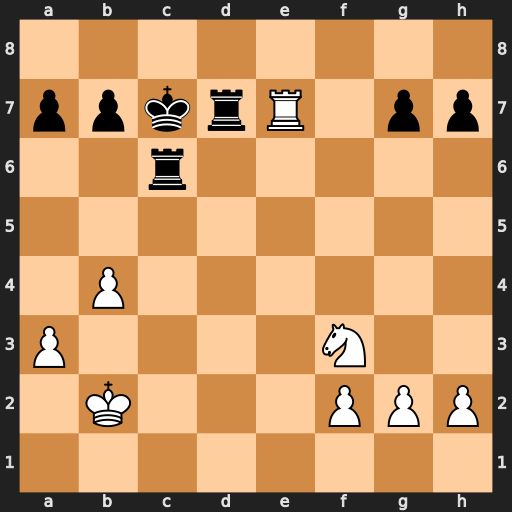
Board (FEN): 8/ppkrR1pp/2r5/8/1P6/P4N2/1K3PPP/8
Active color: w
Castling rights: -
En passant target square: -
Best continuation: Rxd7+ Kxd7 Ne5+ Kc7 Nxc6